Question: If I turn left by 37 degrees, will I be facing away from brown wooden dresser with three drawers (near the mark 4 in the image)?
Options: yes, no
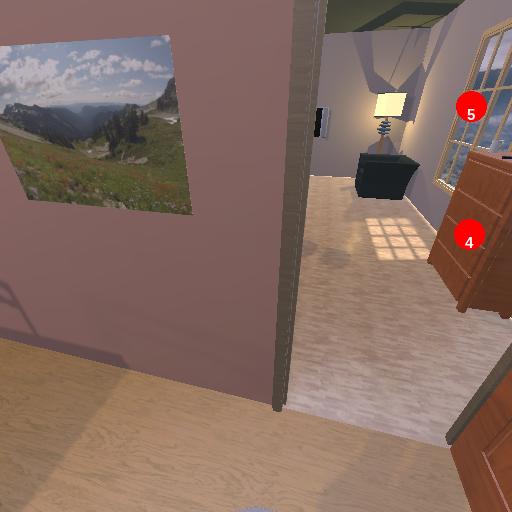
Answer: yes